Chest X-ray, AP view. Patient: 52 years old, sex M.
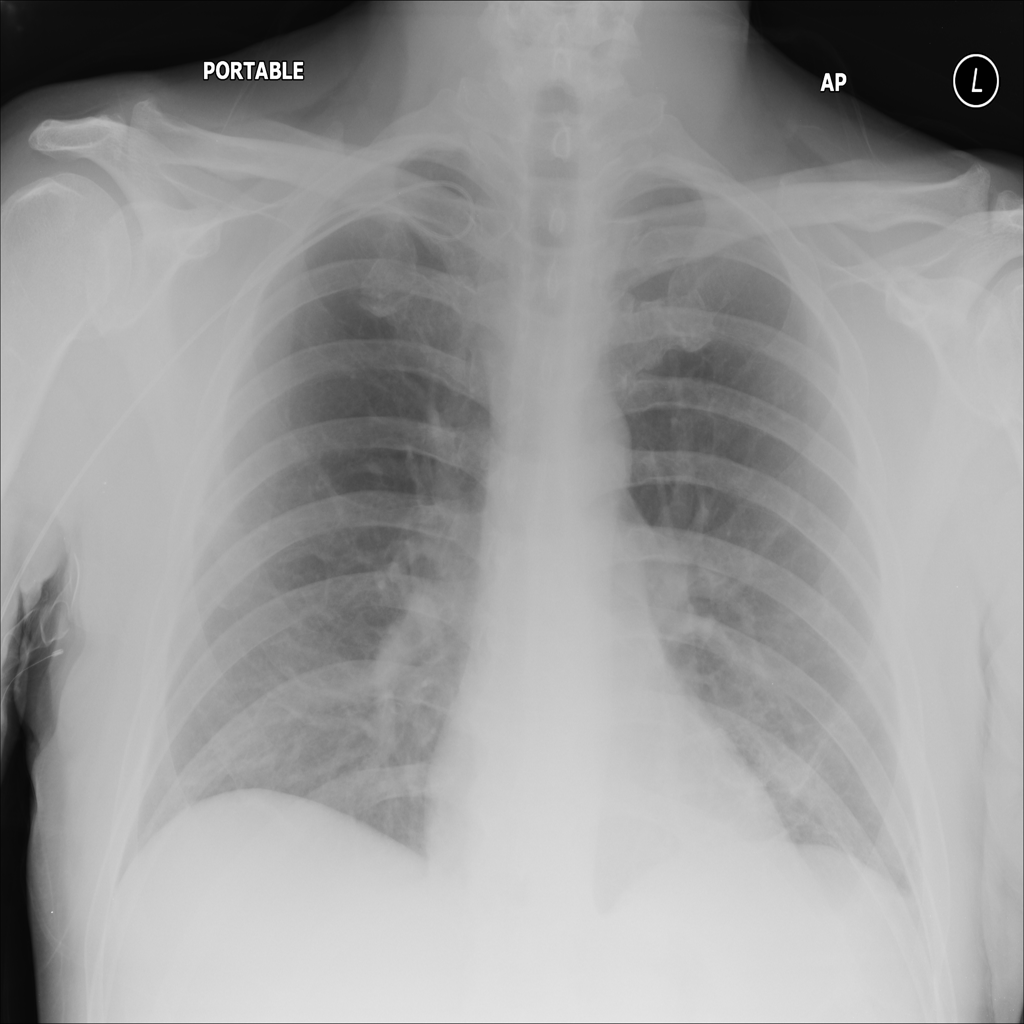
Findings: No Finding